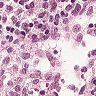
Metastatic tissue present: no